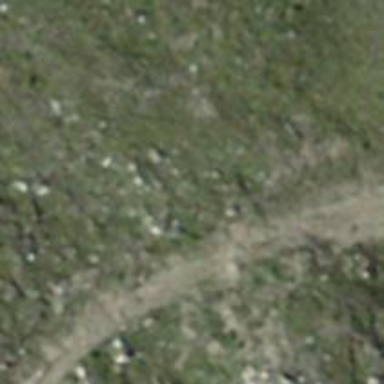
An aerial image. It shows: Gravel path with tracktype of grade 4.